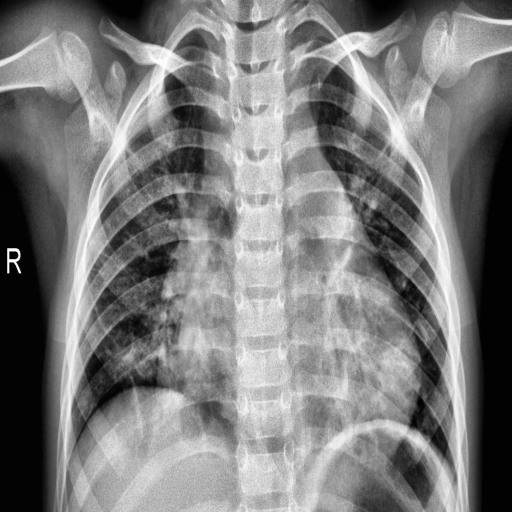
Finding: PNEUMONIA